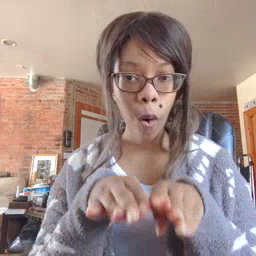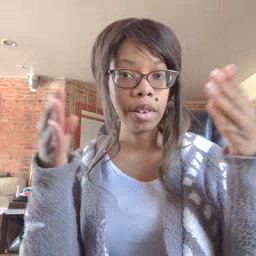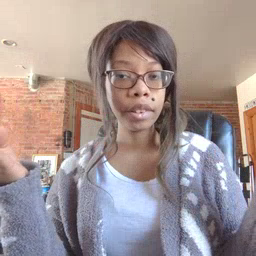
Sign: open